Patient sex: F
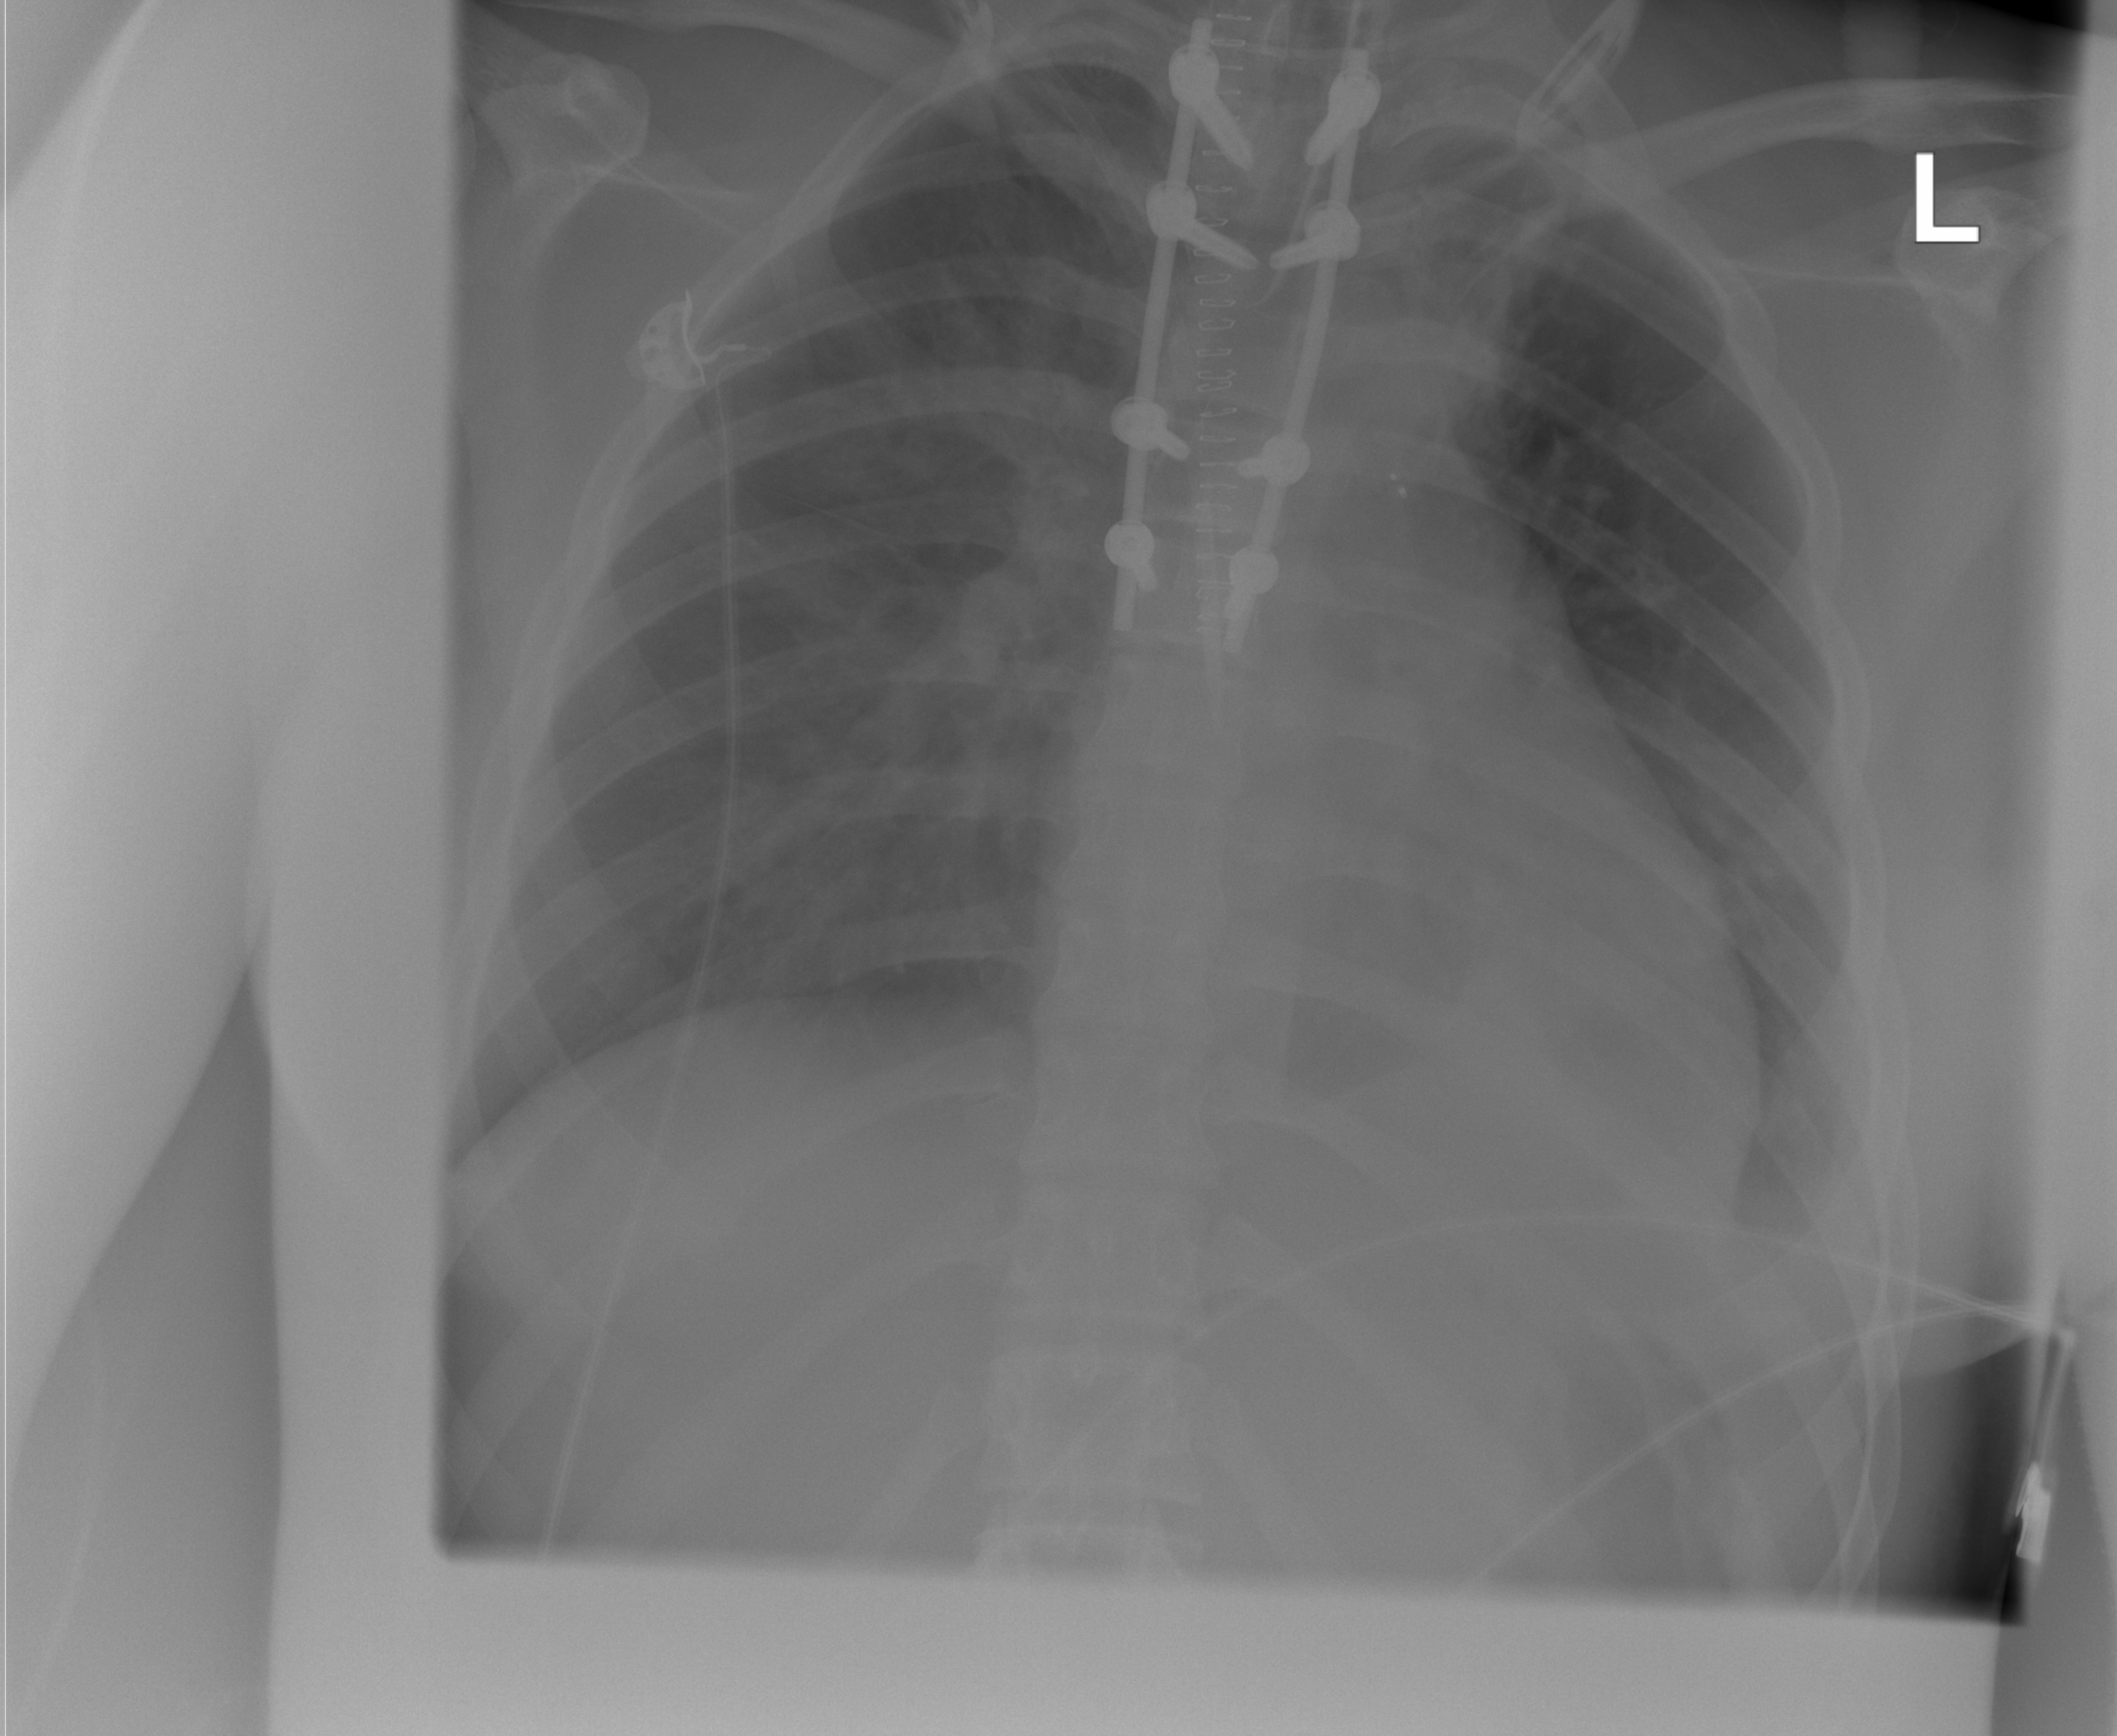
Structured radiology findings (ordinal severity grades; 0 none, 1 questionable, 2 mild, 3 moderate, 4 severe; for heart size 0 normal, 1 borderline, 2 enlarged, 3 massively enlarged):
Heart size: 2
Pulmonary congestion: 0
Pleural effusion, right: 2
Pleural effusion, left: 2
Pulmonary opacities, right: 2
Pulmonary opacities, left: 0
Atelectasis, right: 2
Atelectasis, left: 2